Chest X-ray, PA view. Patient: 47 years old, sex F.
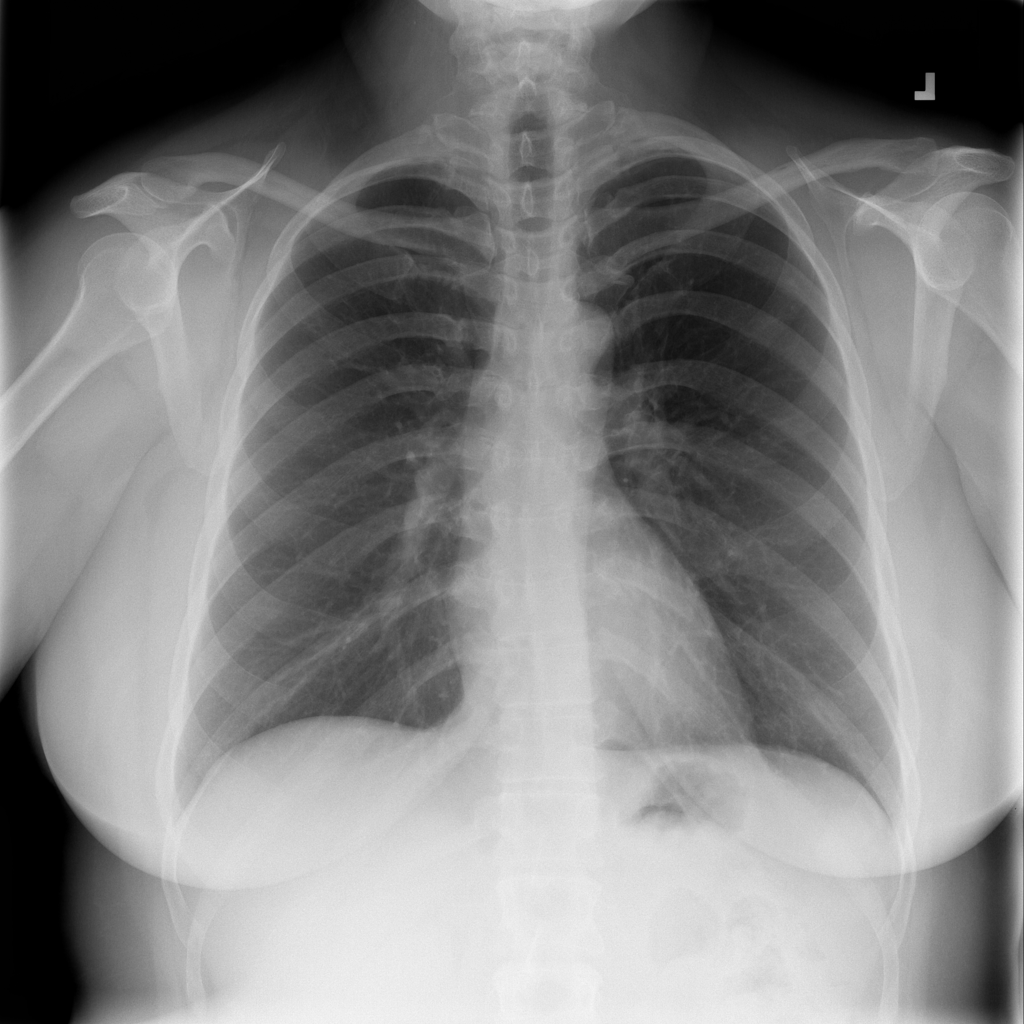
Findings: No Finding